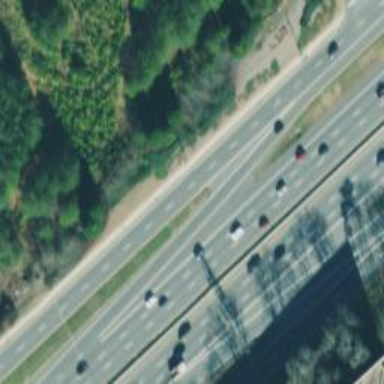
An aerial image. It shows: Asphalt motorway.